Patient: sex M, age 57
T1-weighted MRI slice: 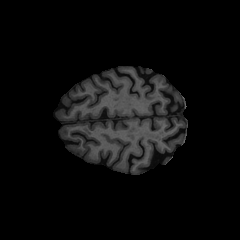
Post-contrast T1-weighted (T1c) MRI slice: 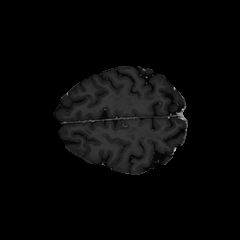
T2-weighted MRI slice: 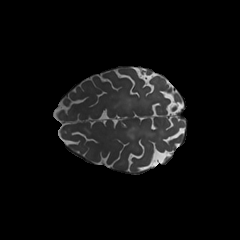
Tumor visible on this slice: yes
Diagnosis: Glioblastoma, IDH-wildtype
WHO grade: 4